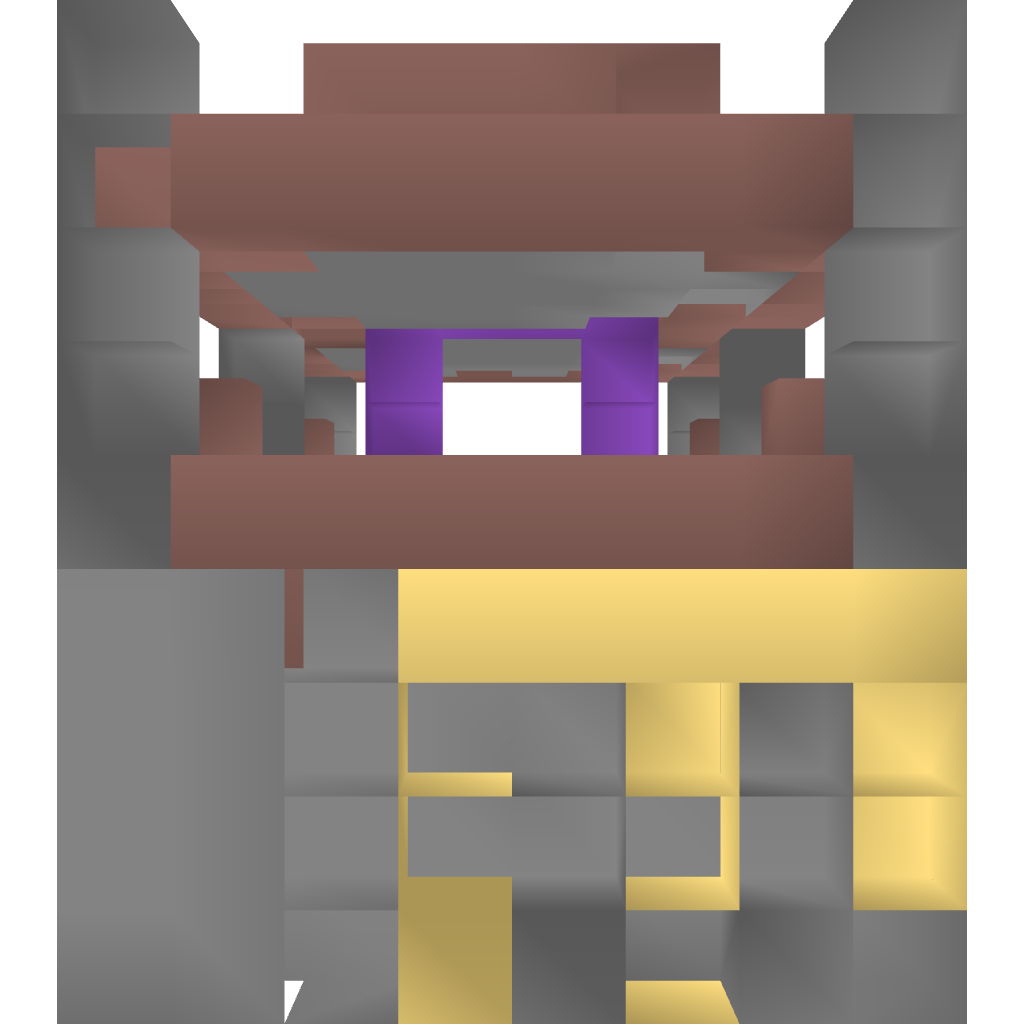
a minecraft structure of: Brick-Locked Nether Portal bad low quality